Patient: sex M, age 37
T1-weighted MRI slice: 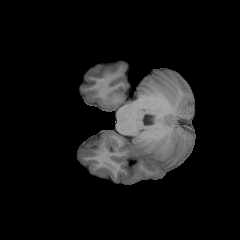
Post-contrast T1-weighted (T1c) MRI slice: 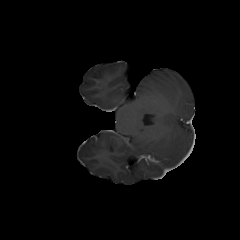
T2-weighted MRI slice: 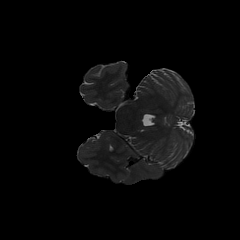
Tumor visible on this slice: no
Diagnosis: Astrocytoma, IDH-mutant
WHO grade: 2